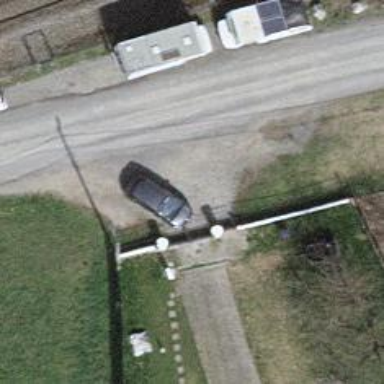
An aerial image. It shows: Gate.